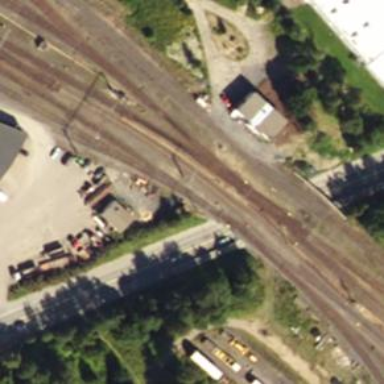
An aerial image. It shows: Railway bridge with electrified contact lines leading to service yard.